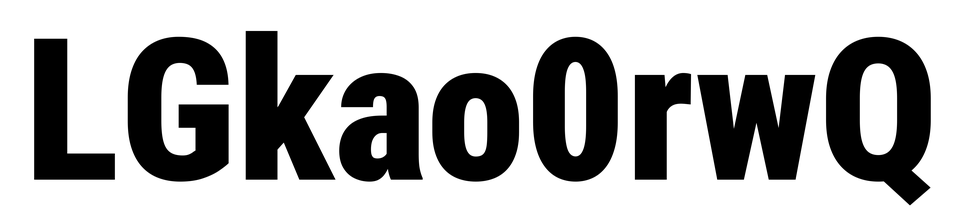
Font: Roboto_Condensed_Black